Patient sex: F
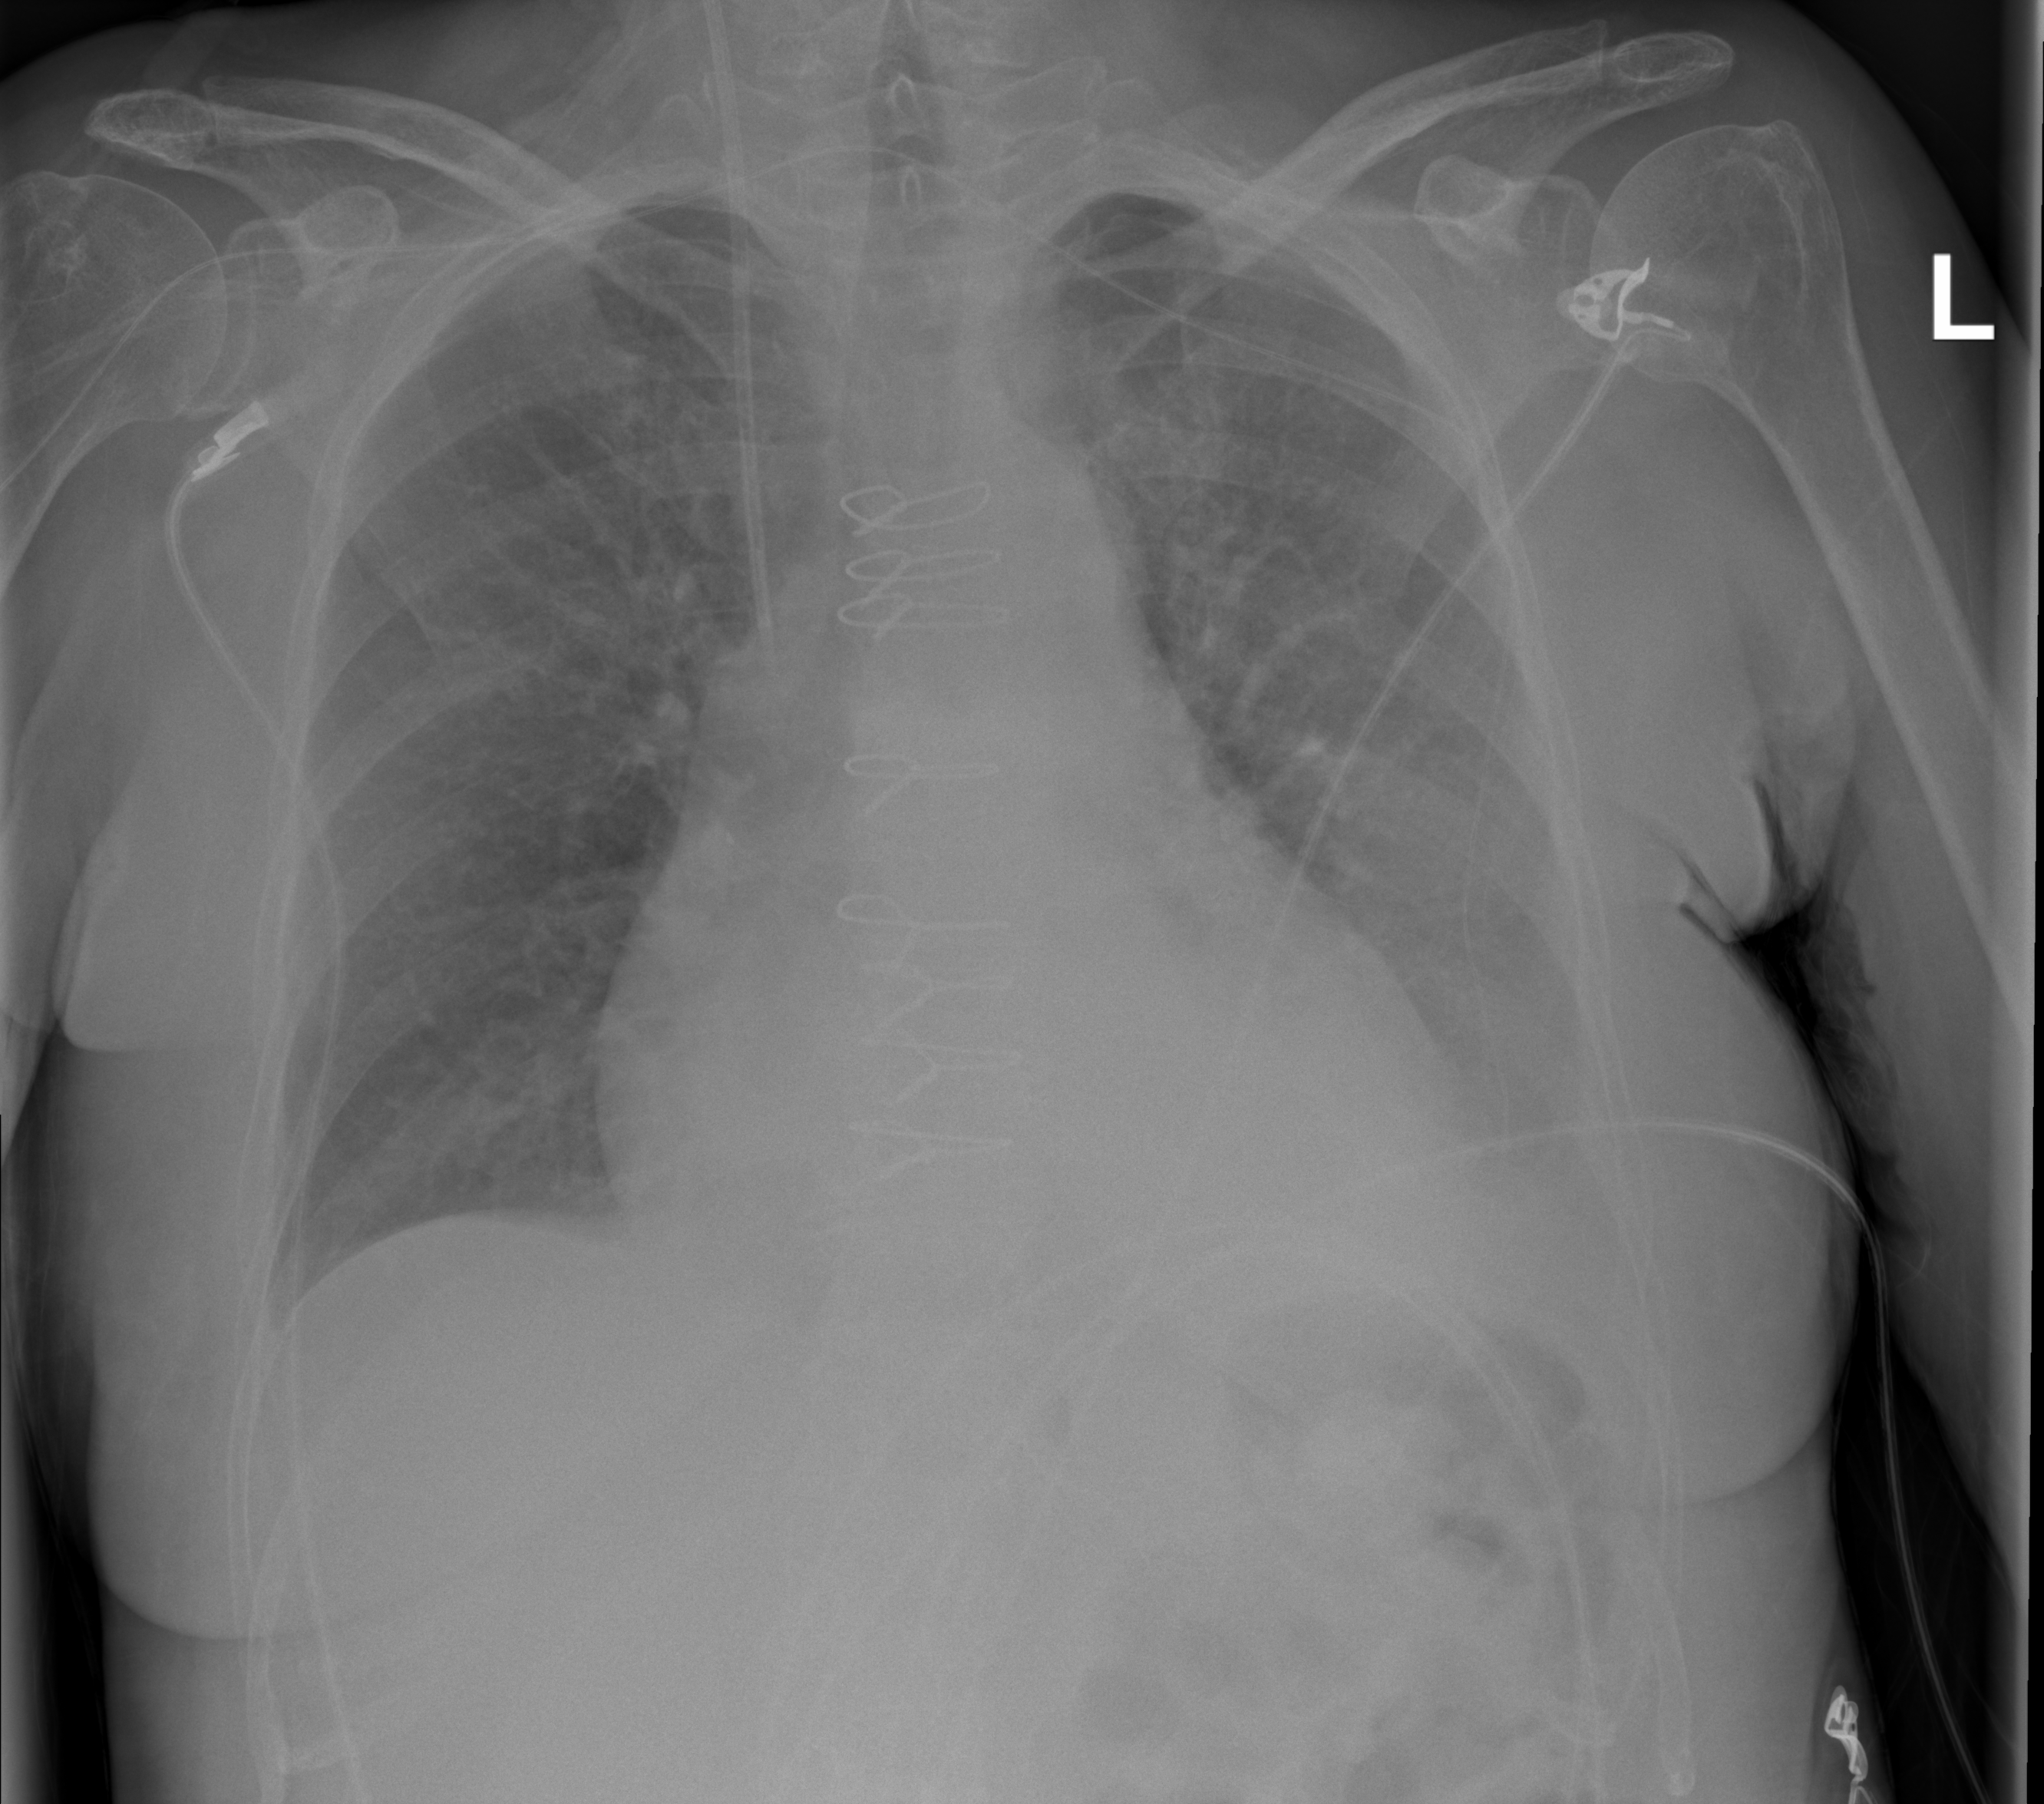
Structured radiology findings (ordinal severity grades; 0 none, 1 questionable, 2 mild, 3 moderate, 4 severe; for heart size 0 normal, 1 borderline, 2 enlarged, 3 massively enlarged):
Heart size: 2
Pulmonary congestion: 2
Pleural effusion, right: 0
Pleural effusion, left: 3
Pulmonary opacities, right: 0
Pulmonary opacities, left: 0
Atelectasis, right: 0
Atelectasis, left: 2